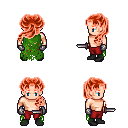
a pixel art fantasy rpg character, male body template, human, light skin, green tattered cape, red pants, red princess hairstyle, metal gloves, black shoes, dagger, four views (front, back, left, right), 2x2 character sprite sheet, small pixel art, hard edges, no anti-aliasing